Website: ulta-beauty
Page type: address-validator
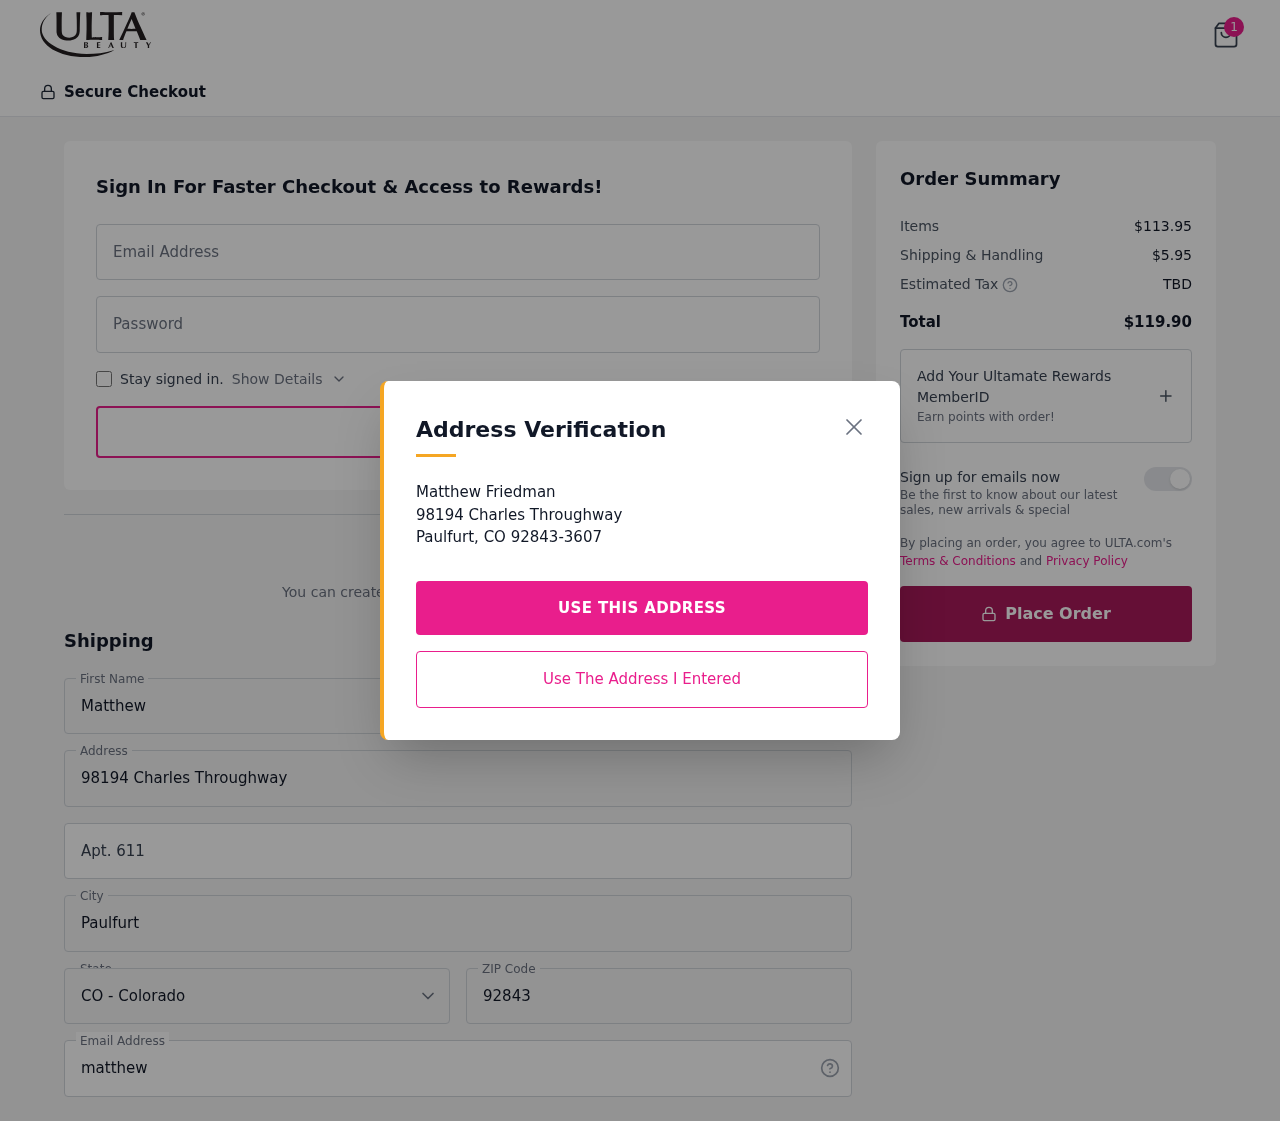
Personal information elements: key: PII_CITY
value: Paulfurt
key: PII_EMAIL
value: matthewfriedman@hotmail.com
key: PII_FIRSTNAME
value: Matthew
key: PII_LASTNAME
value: Friedman
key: PII_POSTCODE
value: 92843
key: PII_STATE_ABBR
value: CO
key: PII_STREET
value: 98194 Charles Throughway
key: PII_STREET2
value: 98194 Charles Throughway
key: PII_STREET2
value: Apt. 611
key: PII_FULLNAME2
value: Matthew Friedman
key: PII_CITY2
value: Paulfurt
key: PII_STATE_ABBR2
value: CO
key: PII_POSTCODE_FULL
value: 92843
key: PII_POSTCODE_EXT
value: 3607
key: PII_POSTCODE_NUMERIC
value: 92843
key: PII_POSTCODE_EXT_NUMERIC
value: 3607
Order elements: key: ORDER_NUM_ITEMS
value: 1
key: ORDER_SUBTOTAL
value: $113.95
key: ORDER_SHIPPING_COST
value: $5.95
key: ORDER_TOTAL
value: $119.90